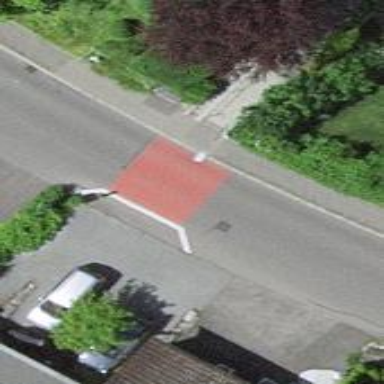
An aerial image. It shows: Road with steps.